Question: I implemented the Prewitt edge detector and compared my output with Matlab's in-built Prewitt edge detector and I noticed that my output gave thicker edges. What could be the reason?
'''
input = imread('pic.png');
input = double(rgb2gray(input));
kernel_x = [-1, 0, 1; -1, 0, 1; -1, 0, 1];
kernel_y = [1, 1, 1; 0, 0, 0; -1, -1, -1];
[length, width] = size(input);
new = input;
for i = 1:length - 2
for j = 1:width - 2
Gx = sum(sum(kernel_x.*input(i:i+2, j:j+2)));
Gy = sum(sum(kernel_y.*input(i:i+2, j:j+2)));
new(i+1, j+1) = sqrt(Gx.^2 + Gy.^2);
end
end
new = uint8(new);
% binarizing image and setting threshold
edge = imbinarize(edge, 100); % final output from implementation
'''
The in-built function I used is 'edge(input, 'Prewitt')'
Output from my implementation vs the in-built operator:

What could be the reason for this?
I tried changing the Threshold value also but still no luck.
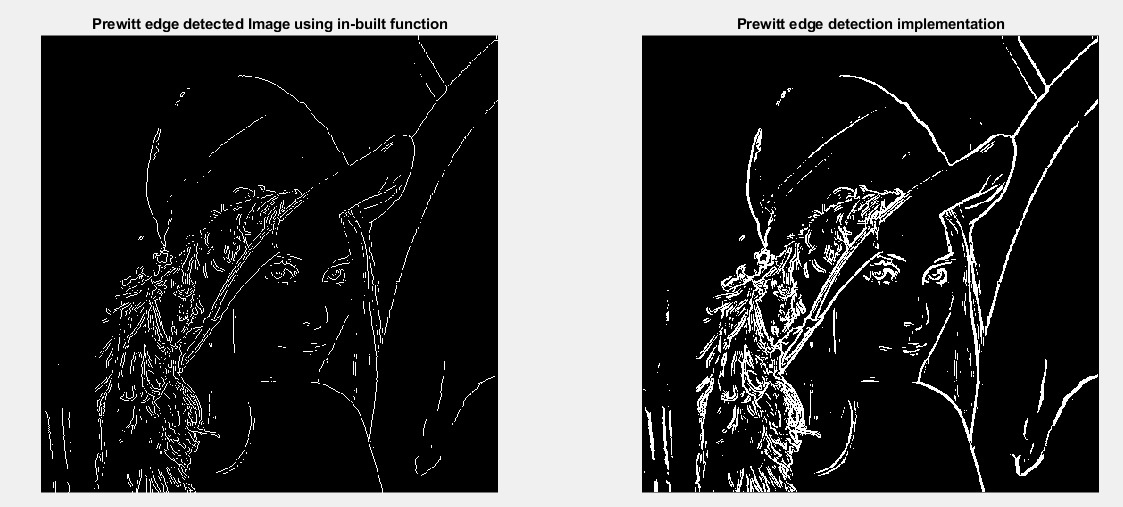
Answer: It is not clearly stated in the documentation, but for the Sobel, Prewitt and Roberts methods, 'edge' applies a thinning. There is <URL>, which skips the thinning step. Unfortunately this is the only bit in the documentation that indicates that this step is happening.
You can apply a thinning if you have the Image Processing Toolbox using 'bwmorph(bw,'thin')'.